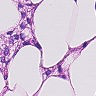
Metastatic tissue present: yes